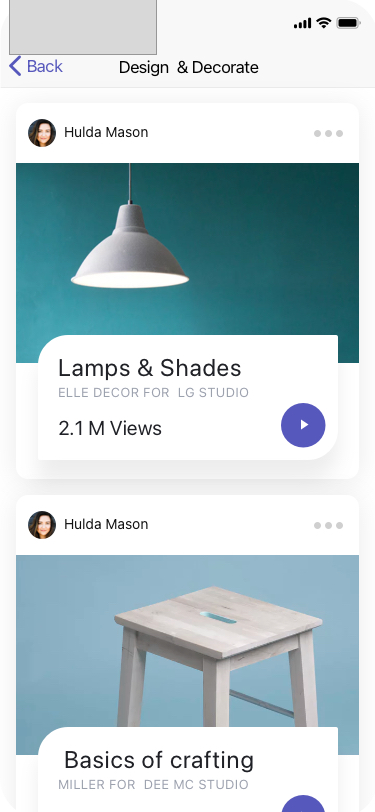
Text in this UI design:
Design  & Decorate
Back
9:41
Hulda Mason
Lamps & Shades
2.1 M Views
ELLE DECOR FOR  LG STUDIO
Hulda Mason
 Basics of crafting
2.1 M Views
MILLER FOR  DEE MC STUDIO